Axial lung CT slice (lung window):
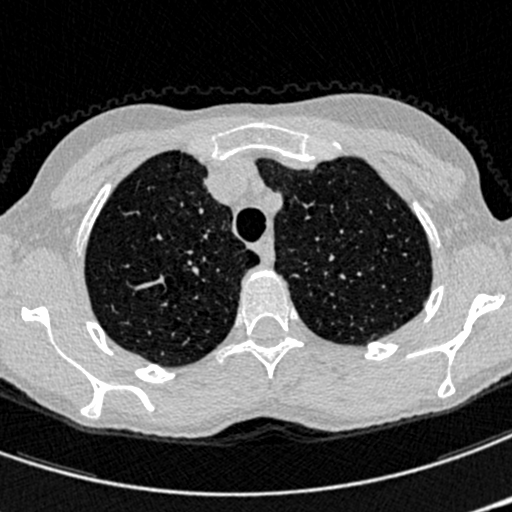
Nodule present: no